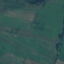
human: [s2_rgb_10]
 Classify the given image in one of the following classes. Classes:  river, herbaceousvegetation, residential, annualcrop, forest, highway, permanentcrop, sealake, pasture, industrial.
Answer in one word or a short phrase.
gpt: Pasture